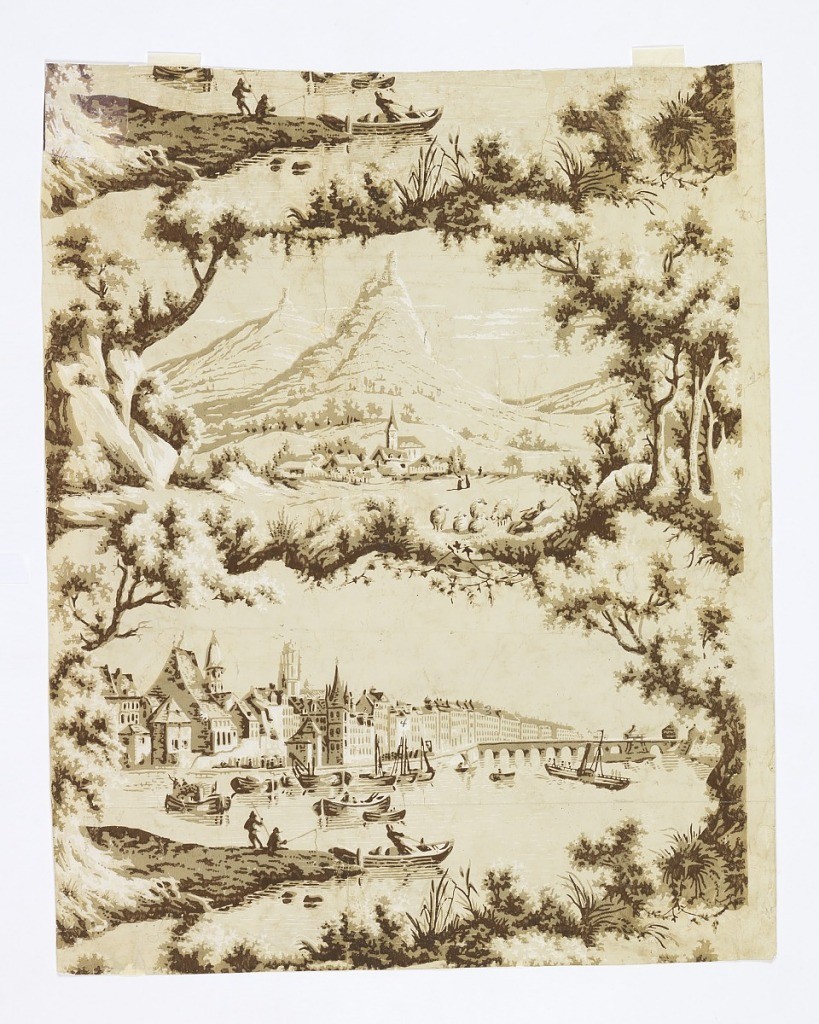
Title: Sidewall
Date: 1840s
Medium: Machine-printed on machine-made paper
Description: Alternating vignettes of Alpine village beneath tall mountains and river city.